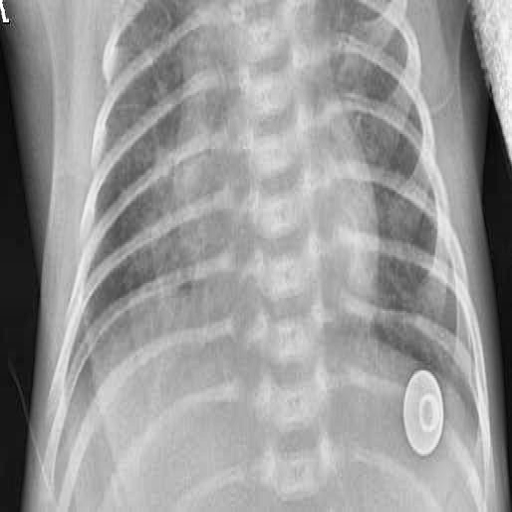
Finding: PNEUMONIA